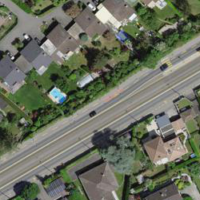
EUNIS habitat code: 55
Species observed at this site:
Convolvulus arvensis